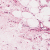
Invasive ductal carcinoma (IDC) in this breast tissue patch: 0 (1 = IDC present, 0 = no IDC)